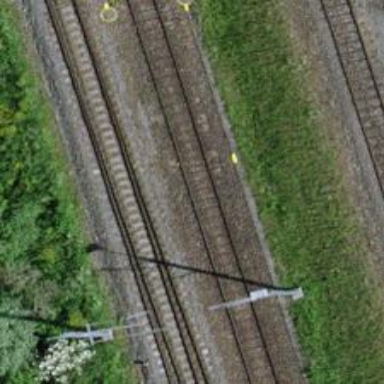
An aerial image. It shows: Railway switch.